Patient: sex M, age 21
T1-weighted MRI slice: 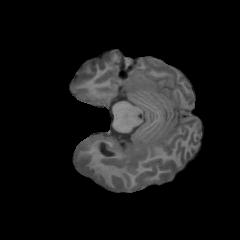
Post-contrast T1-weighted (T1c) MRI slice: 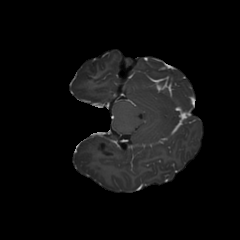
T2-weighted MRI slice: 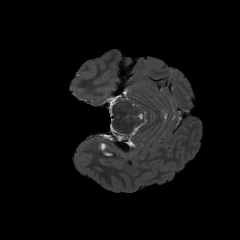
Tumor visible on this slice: no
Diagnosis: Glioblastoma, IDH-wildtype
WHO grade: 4